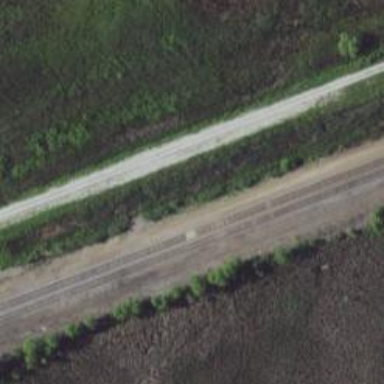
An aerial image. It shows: Abandoned railway with one track.